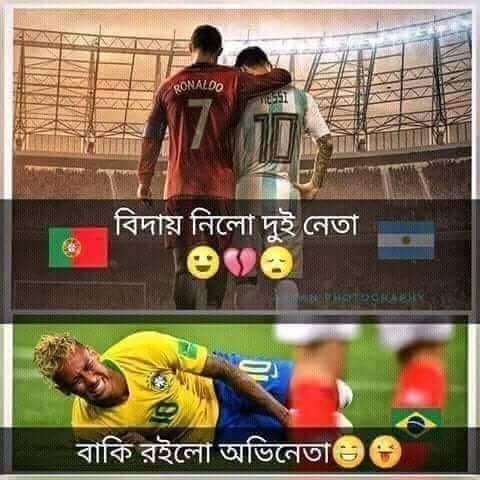
Text: বিদায় নিলো দুই নেতা      বাকি রইলো  অভিনেতা
Label: Hate
Hate category: Personal Offence
Targeted group: Individual